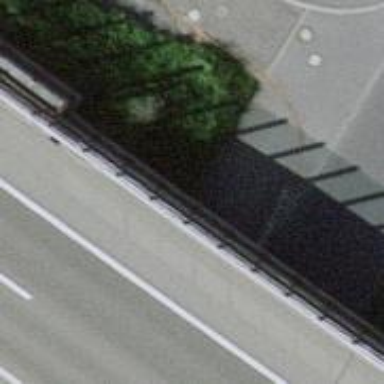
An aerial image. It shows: Tunnel with asphalt cycleway inside.